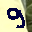
Label: 9